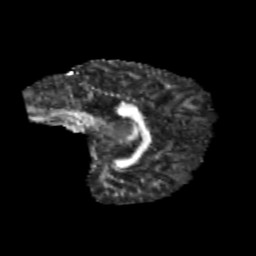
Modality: FA
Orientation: sagittal
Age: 9
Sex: male
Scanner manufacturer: siemens
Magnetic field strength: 3 T
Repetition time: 3.8 s
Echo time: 0.07 s